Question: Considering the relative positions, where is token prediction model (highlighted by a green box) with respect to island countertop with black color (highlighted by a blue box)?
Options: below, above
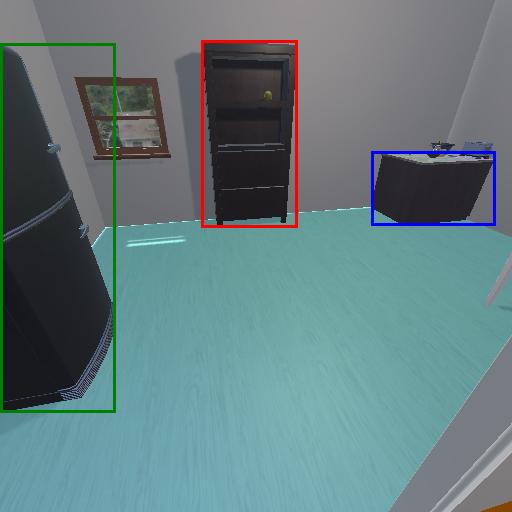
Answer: below